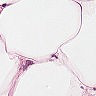
Metastatic tissue present: no